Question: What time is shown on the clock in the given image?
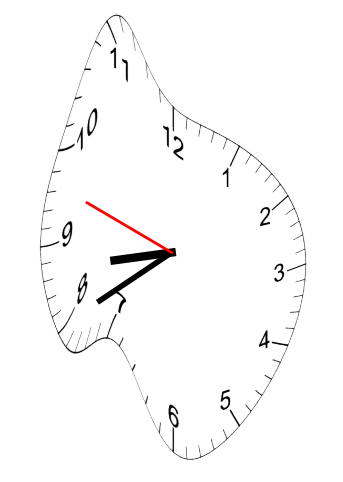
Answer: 08:39:48